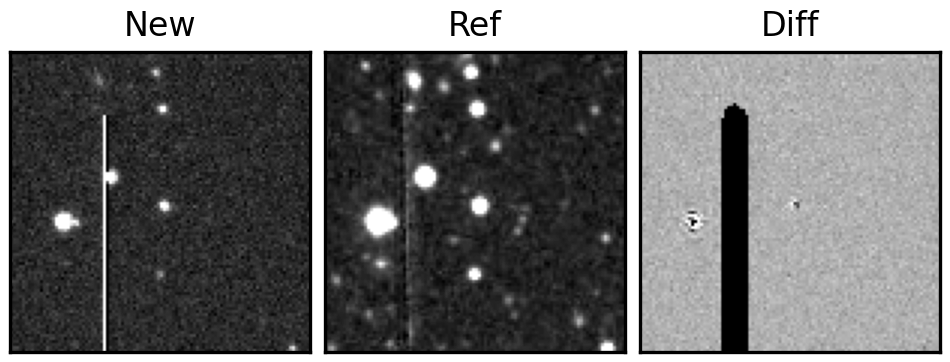
Label: bogus